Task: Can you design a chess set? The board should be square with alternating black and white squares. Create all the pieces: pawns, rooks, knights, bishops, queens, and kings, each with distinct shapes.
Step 2472:
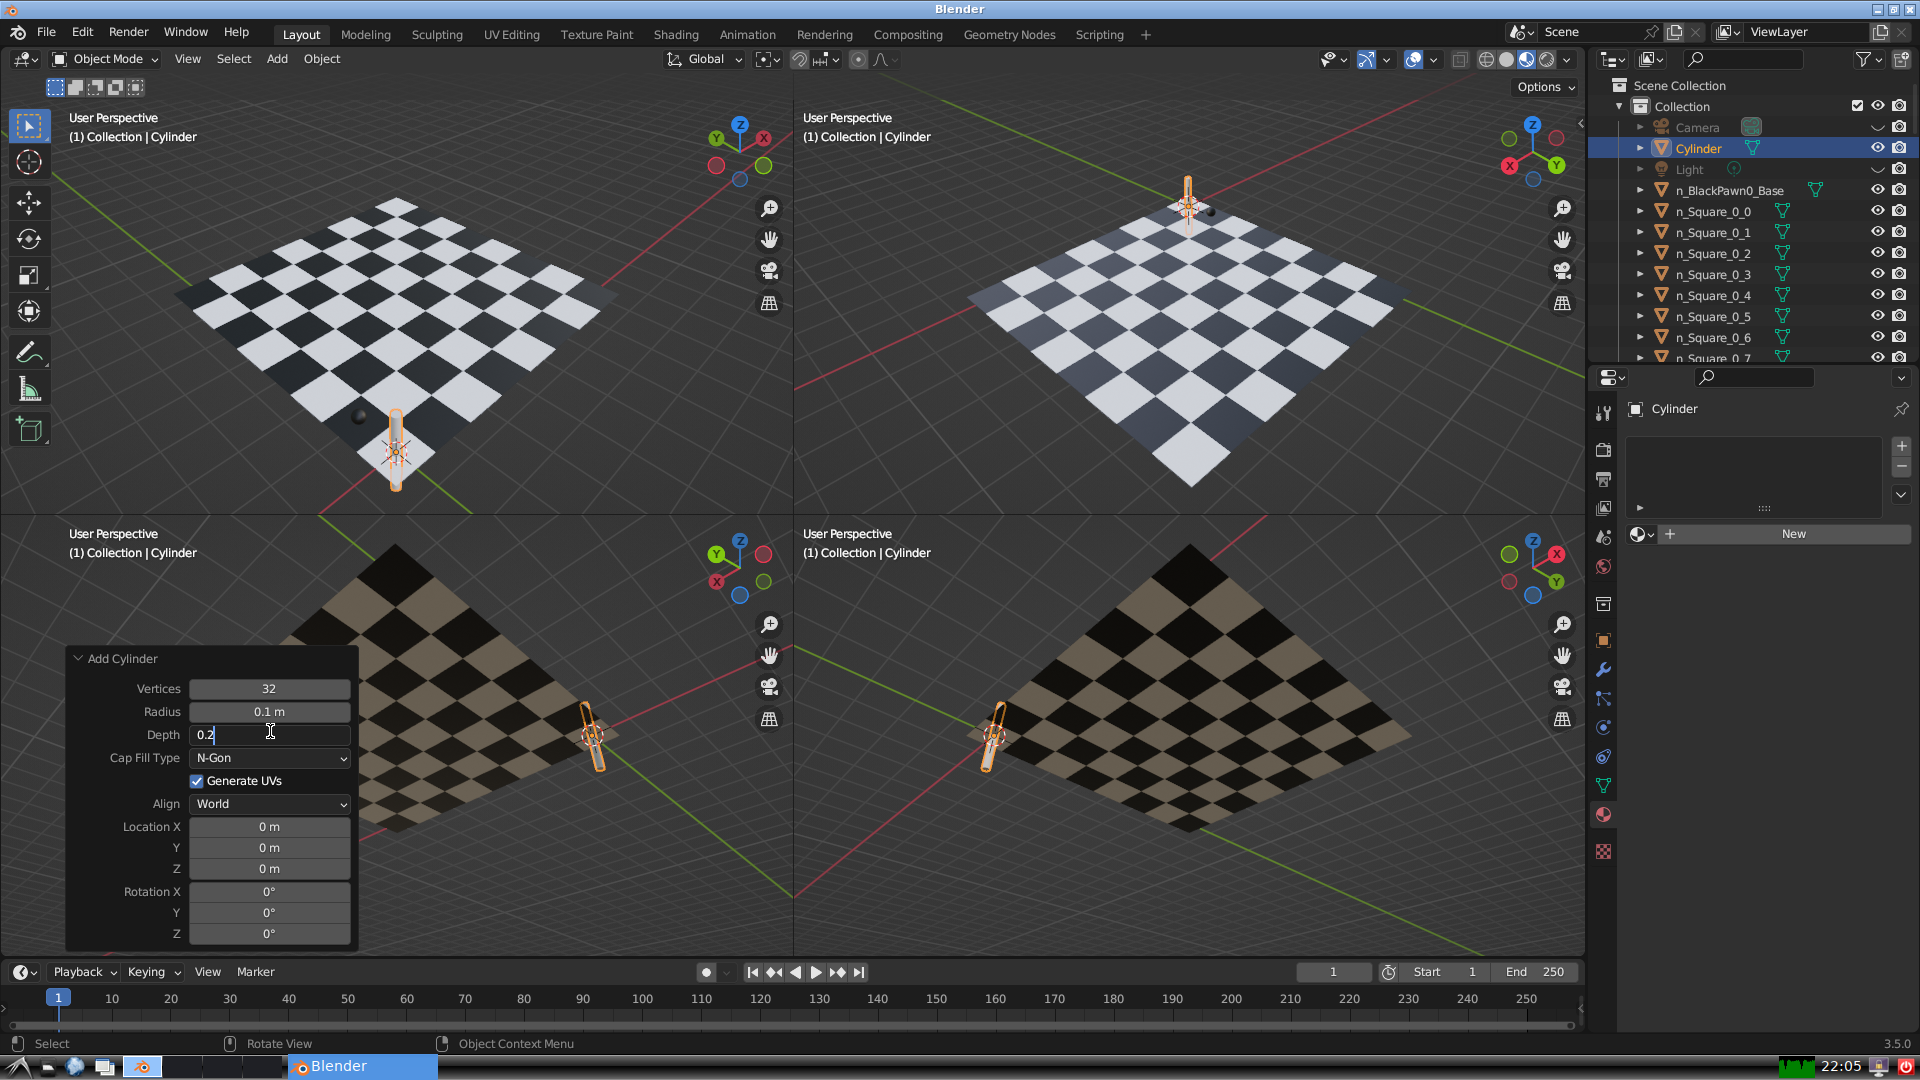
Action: {"key_press": ['Return']}